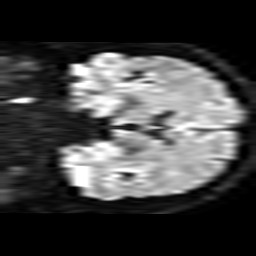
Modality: TRACE
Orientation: coronal
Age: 48
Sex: male
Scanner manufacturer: philips
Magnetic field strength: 3 T
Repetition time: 3.9 s
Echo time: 0.05989 s